Question: I have a UITableView in a UINavigationview in a UIPopOver control. When the user scrolls the UITableView, the view scrolls back to the top once they let it go. How can I tell the UITableView to stay where it is scrolled to?

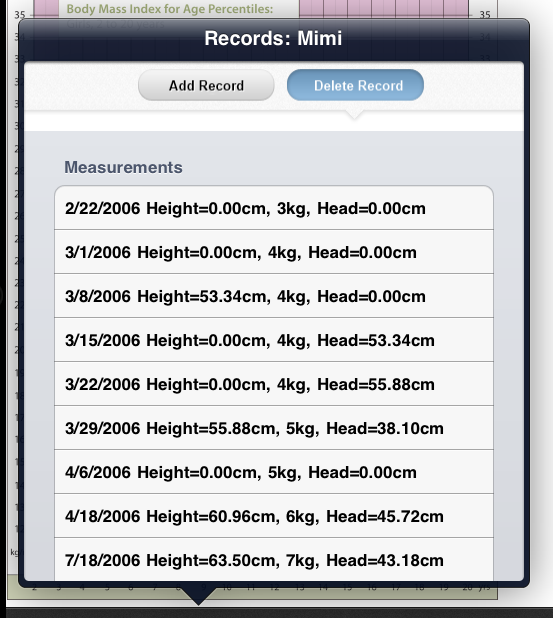
Answer: I needed to put the whole thing into a UIScrollView